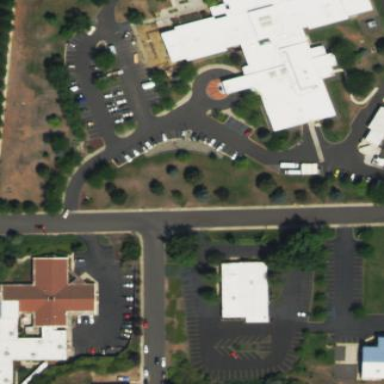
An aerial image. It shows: Nursing home building.